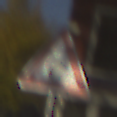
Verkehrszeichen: KurveRechts
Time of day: SunriseSunset
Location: Outdoor (Urban)
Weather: PartlyCloudy
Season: Autumn
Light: Natural